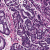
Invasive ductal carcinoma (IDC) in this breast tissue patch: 1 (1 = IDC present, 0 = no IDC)